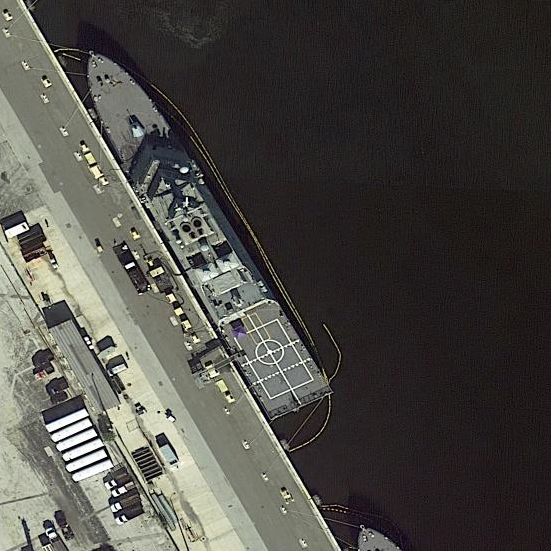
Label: Freedom-class_combat_ship